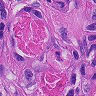
Metastatic tissue present: yes